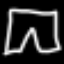
Label: pants